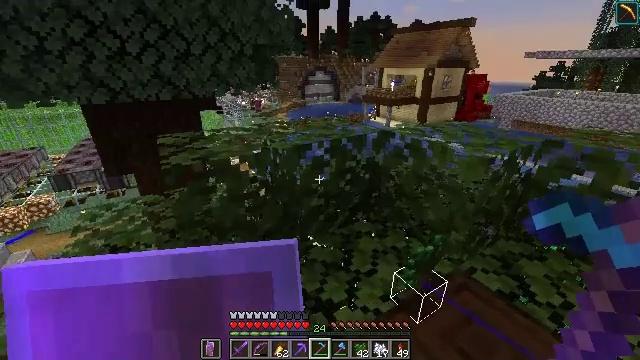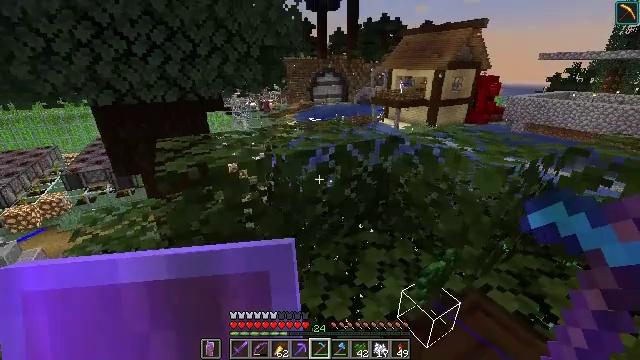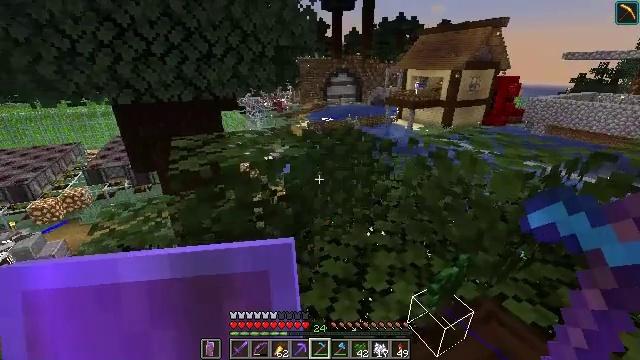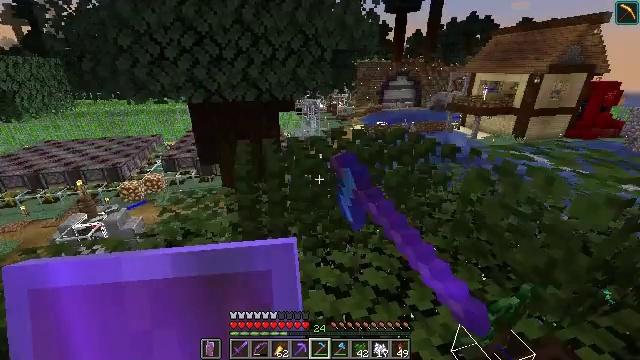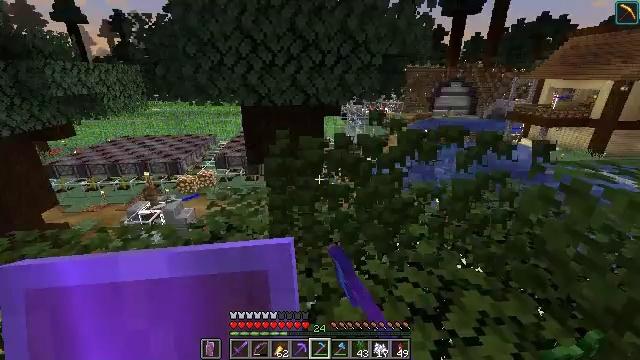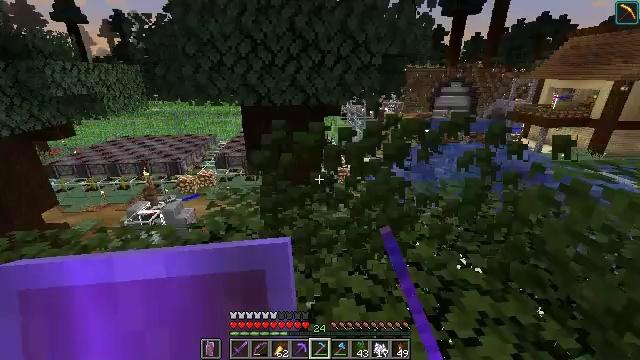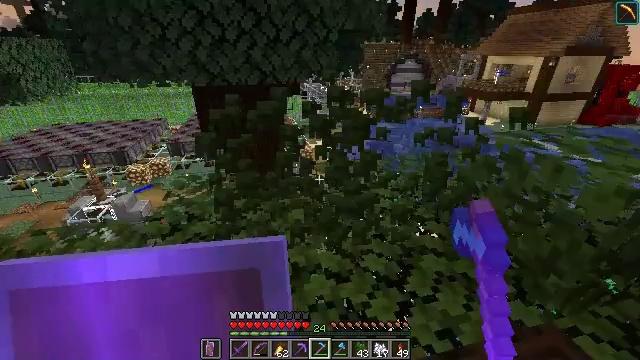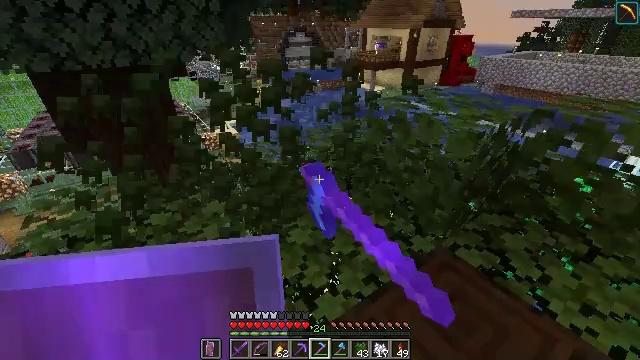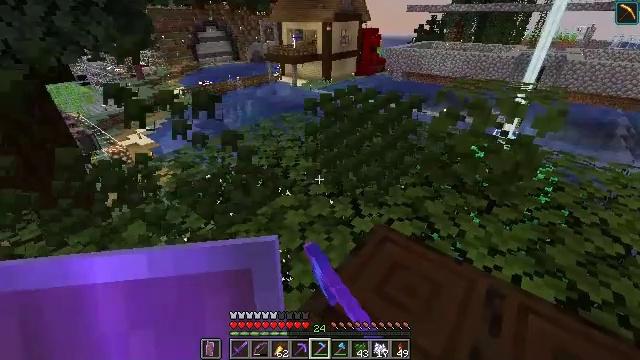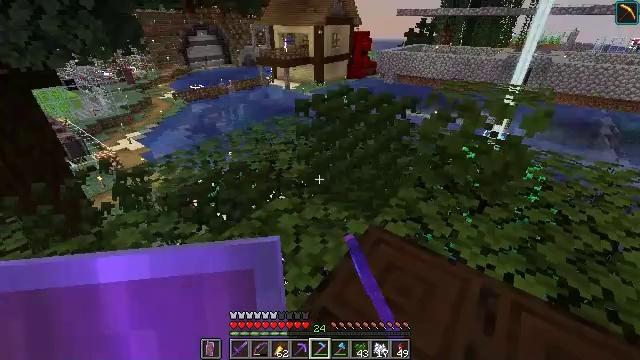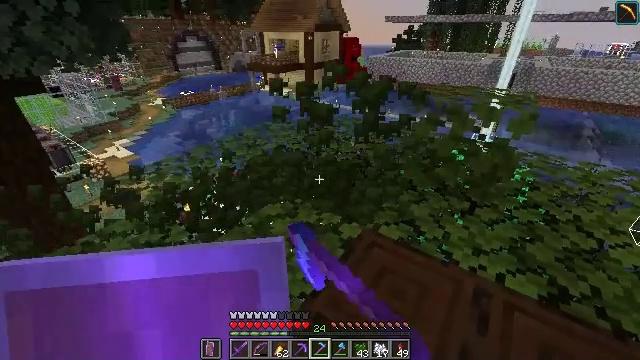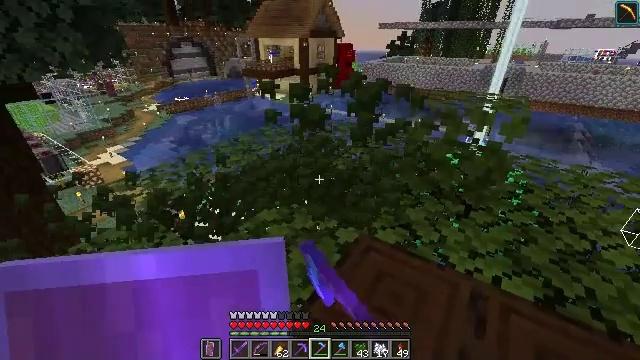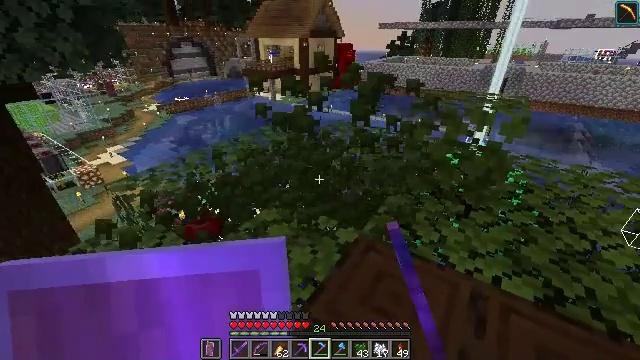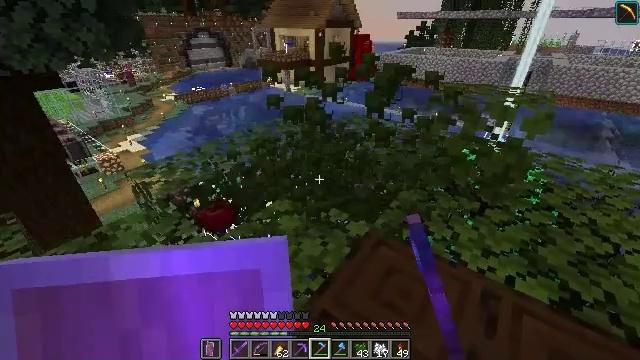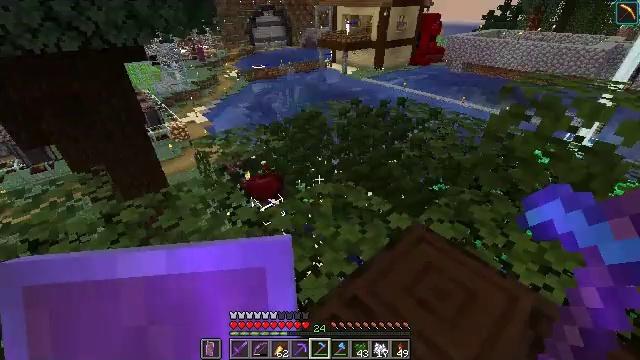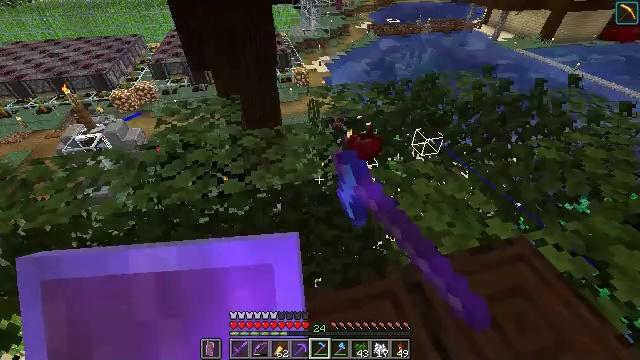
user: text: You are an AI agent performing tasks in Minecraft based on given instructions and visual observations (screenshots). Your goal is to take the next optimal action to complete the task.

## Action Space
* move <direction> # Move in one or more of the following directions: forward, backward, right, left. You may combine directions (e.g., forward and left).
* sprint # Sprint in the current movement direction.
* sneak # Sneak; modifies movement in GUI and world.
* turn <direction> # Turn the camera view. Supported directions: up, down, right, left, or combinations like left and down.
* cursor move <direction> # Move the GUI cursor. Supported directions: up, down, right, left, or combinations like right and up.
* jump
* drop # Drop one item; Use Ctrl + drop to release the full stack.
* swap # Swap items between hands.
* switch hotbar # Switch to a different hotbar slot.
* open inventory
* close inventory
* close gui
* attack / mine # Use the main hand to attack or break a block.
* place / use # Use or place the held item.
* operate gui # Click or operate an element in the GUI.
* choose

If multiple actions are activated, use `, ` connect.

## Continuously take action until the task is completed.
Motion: motion action
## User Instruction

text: Gather dark oak leaves from the canopy.
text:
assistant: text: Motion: turn left
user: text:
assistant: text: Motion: turn left, attack / mine
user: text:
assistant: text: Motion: turn left, attack / mine
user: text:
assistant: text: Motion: turn left and up, attack / mine
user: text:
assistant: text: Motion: attack / mine
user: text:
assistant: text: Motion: turn right and down, attack / mine
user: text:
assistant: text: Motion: turn right and down, attack / mine
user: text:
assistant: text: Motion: turn right and down, attack / mine
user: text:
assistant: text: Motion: turn right, attack / mine
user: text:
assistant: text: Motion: turn right and up, attack / mine
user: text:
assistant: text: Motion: turn right and up, attack / mine
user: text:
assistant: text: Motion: attack / mine
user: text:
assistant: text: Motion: turn left and down, attack / mine
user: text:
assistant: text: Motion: turn left and down, attack / mine
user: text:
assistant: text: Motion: turn left and down, attack / mine
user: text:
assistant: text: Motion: turn left and down, attack / mine
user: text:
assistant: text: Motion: turn left and down, attack / mine
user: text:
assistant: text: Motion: turn left, attack / mine
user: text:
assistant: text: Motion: turn left and up, attack / mine
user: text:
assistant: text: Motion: turn left and up, attack / mine
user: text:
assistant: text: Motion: attack / mine
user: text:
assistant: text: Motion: attack / mine
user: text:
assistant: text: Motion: turn left and up, attack / mine
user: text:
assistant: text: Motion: turn left and up, attack / mine
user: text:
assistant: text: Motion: attack / mine
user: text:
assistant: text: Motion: turn right, attack / mine
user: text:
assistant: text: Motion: turn right and up, attack / mine
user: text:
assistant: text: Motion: turn right, attack / mine
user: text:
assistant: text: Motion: turn right, attack / mine
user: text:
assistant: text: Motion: turn right, attack / mine